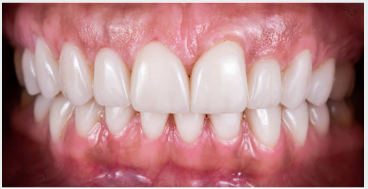
Condition: Gingivitis